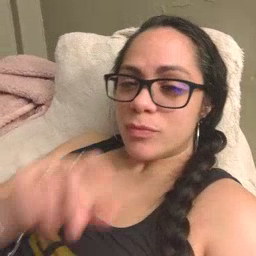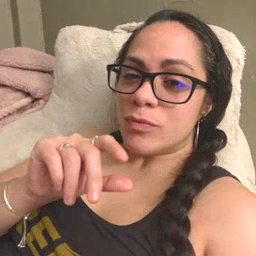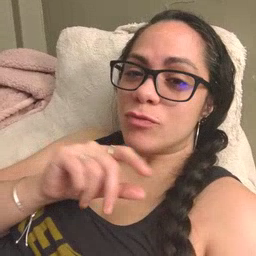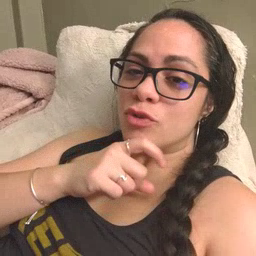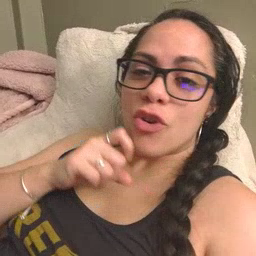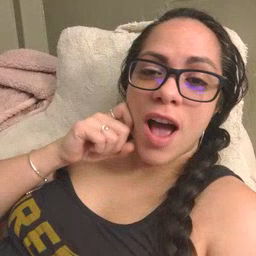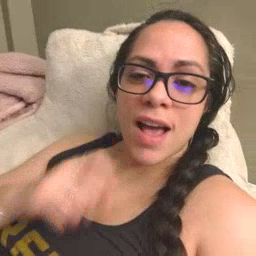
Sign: dry